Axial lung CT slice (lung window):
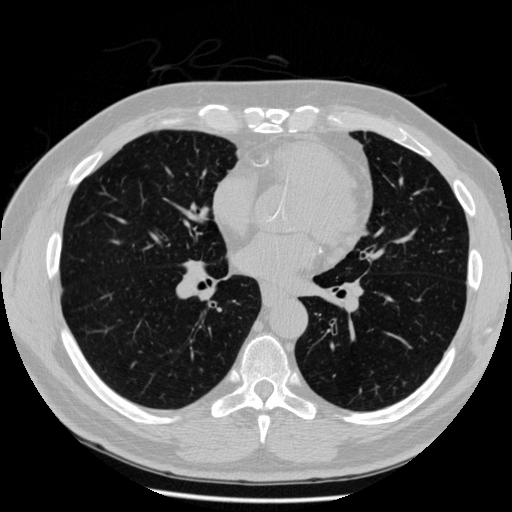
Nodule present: no